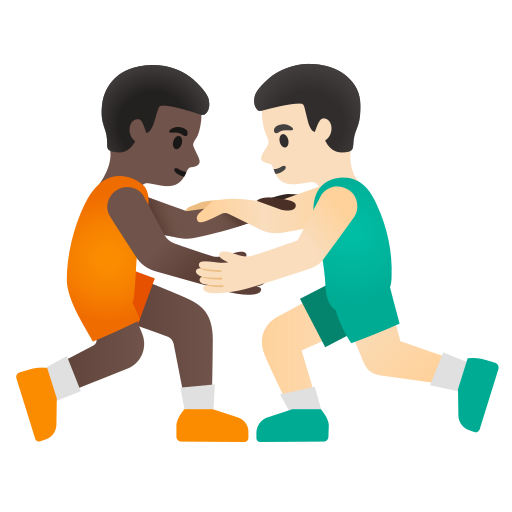
Emoji: 👨🏿‍🫯‍👨🏻